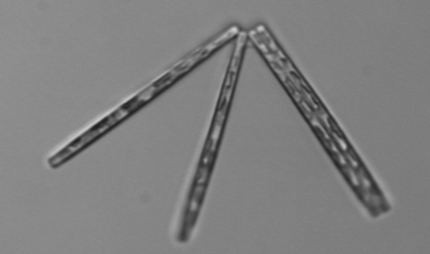
Label: Thalassionema